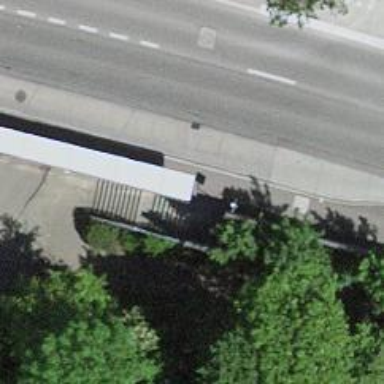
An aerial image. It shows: Set of steps on the road.